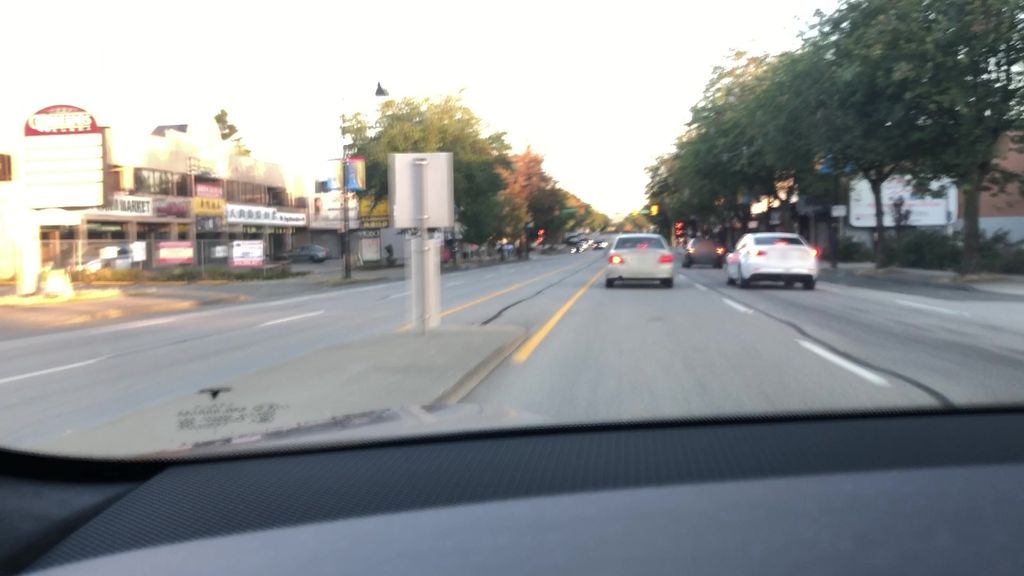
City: vancouver